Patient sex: M
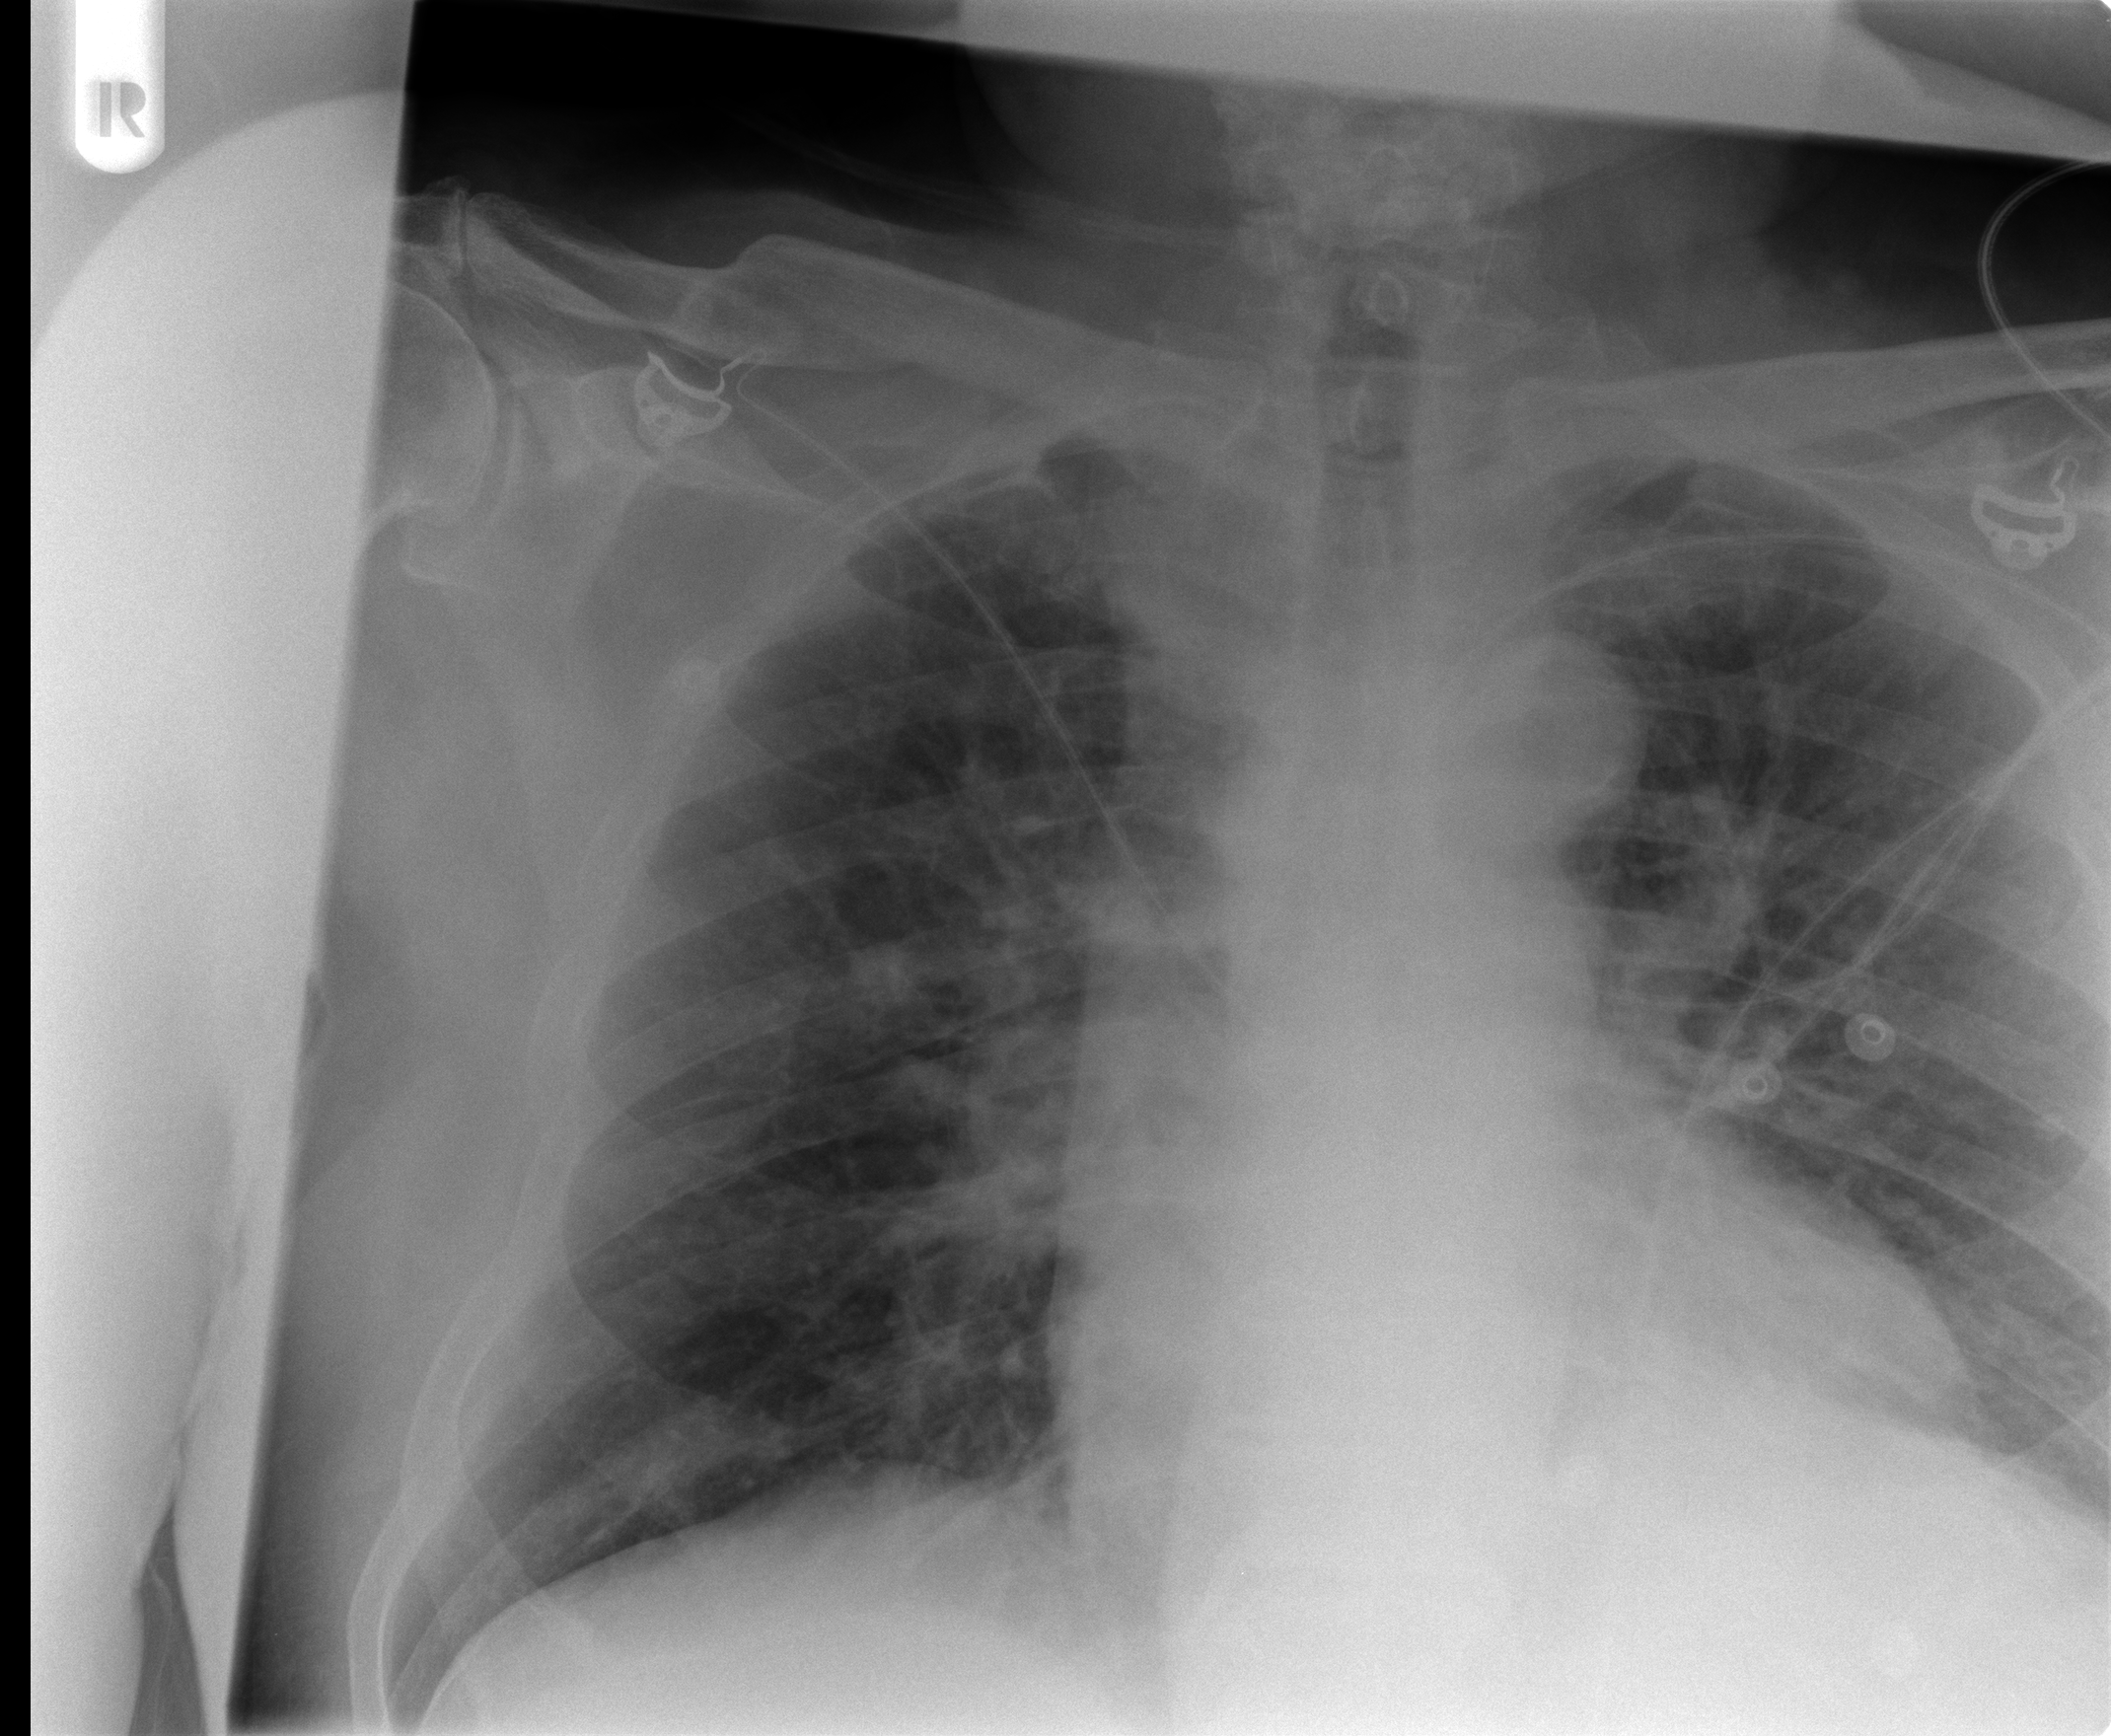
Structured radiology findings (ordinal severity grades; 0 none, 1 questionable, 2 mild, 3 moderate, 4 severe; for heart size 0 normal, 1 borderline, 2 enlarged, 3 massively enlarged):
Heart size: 0
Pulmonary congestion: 2
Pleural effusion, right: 0
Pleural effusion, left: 0
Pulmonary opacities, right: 0
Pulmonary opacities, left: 0
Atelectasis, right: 1
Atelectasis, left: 0